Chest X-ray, AP view. Patient: 34 years old, sex F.
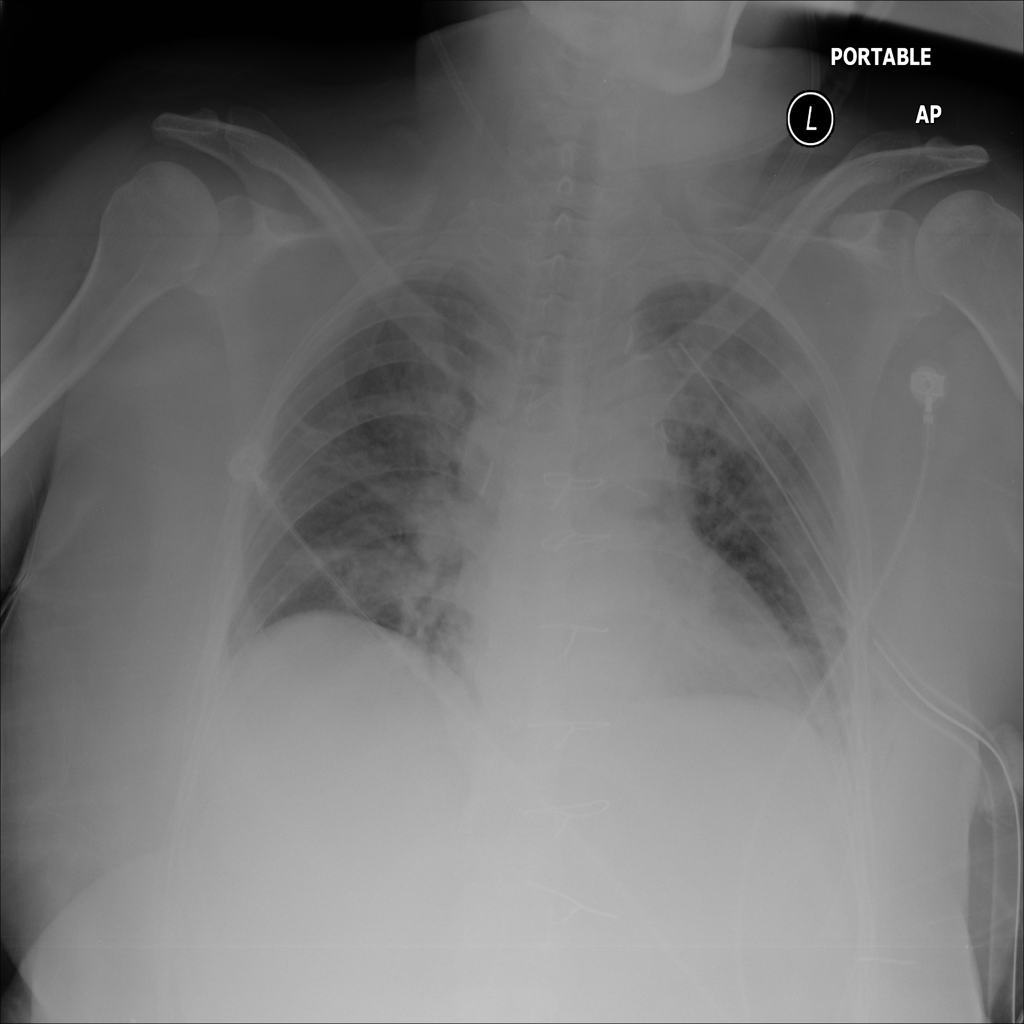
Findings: No Finding